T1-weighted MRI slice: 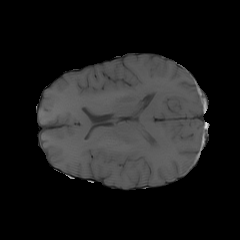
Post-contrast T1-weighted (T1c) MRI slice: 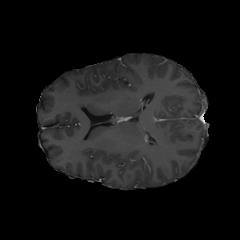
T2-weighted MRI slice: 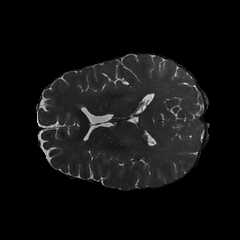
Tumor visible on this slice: no